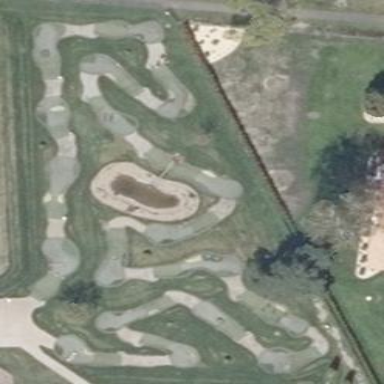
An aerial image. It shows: Miniature golf leisure land.